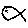
Label: fish